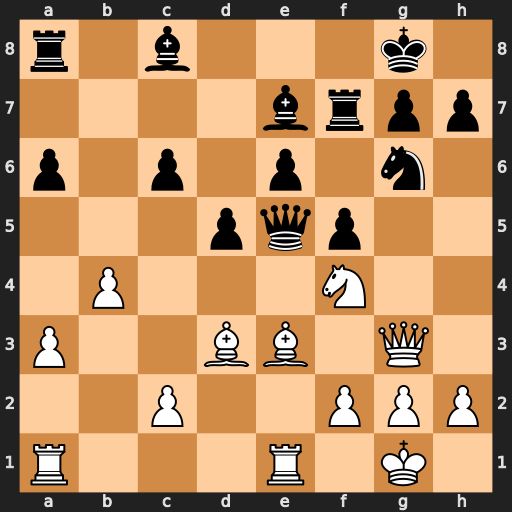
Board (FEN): r1b3k1/4brpp/p1p1p1n1/3pqp2/1P3N2/P2BB1Q1/2P2PPP/R3R1K1
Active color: w
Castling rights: -
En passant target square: -
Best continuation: Nxg6 Qxg3 Nxe7+